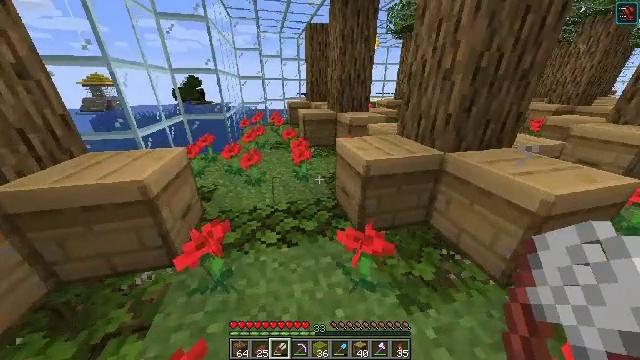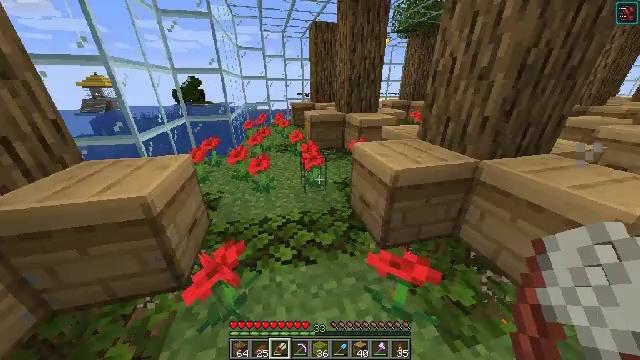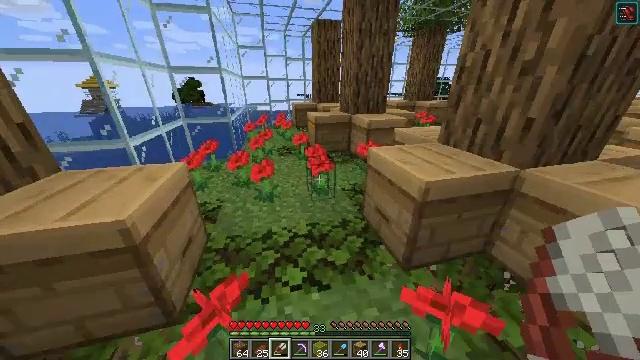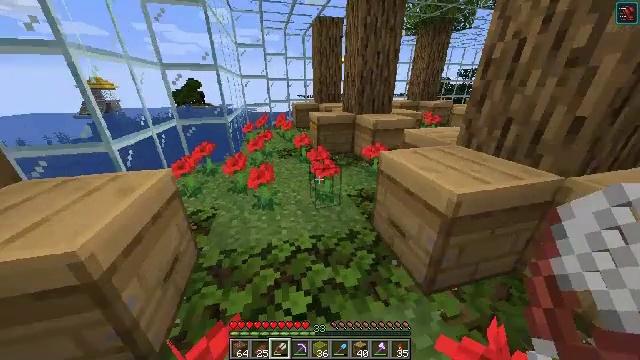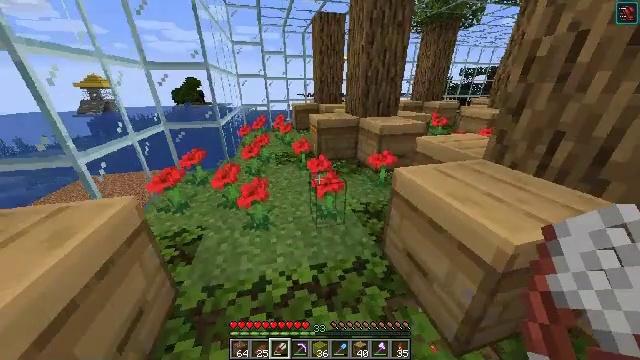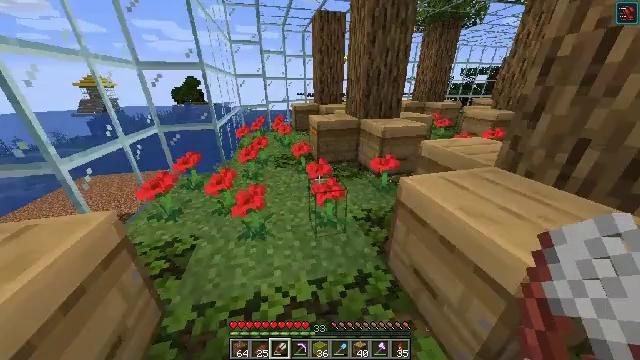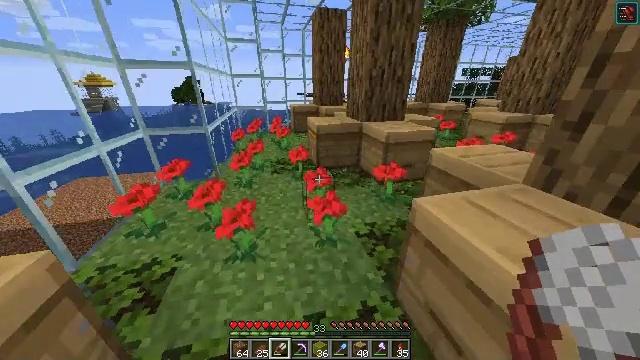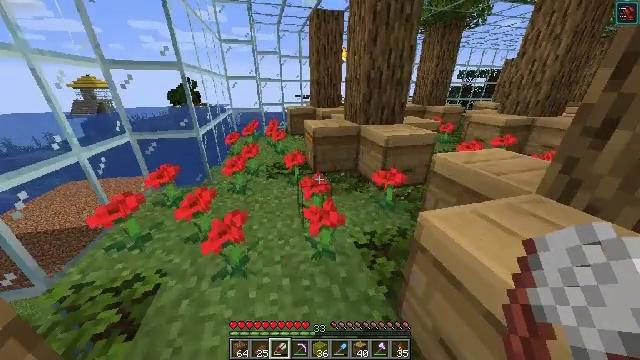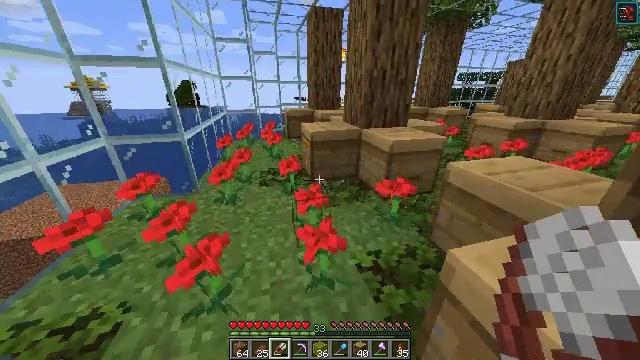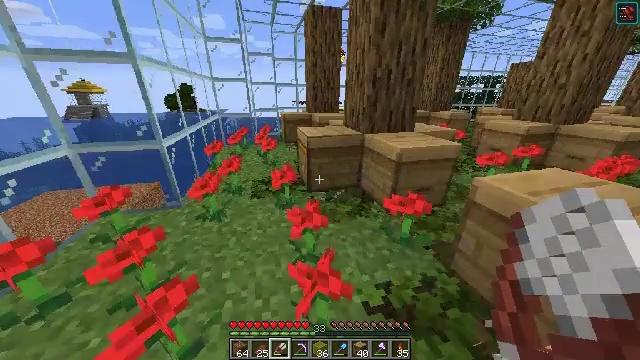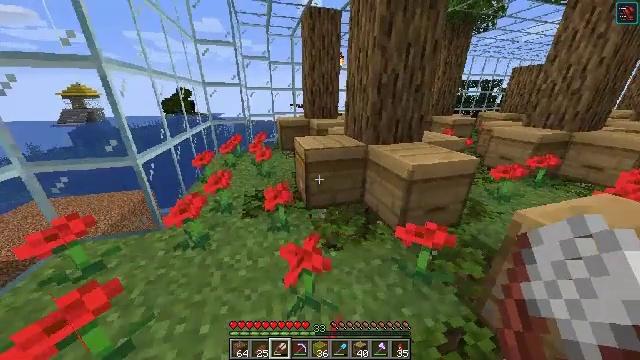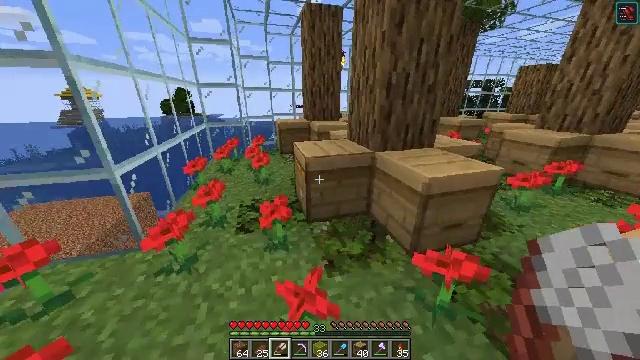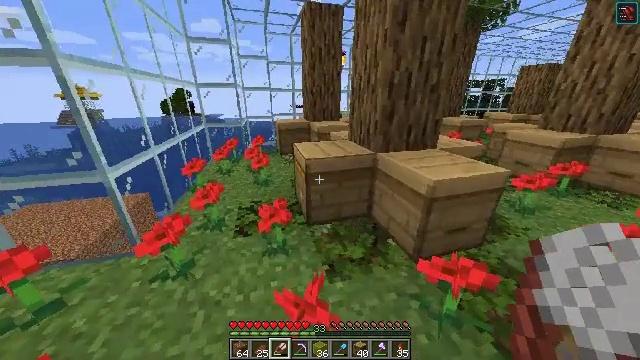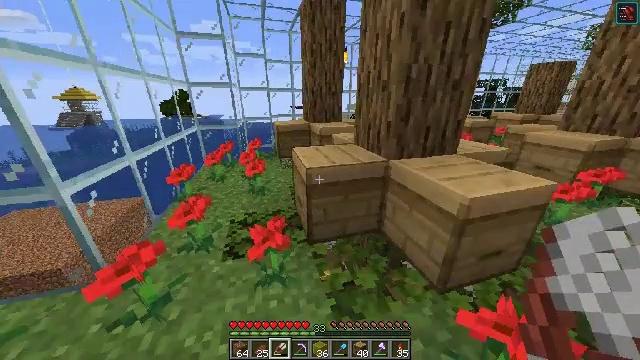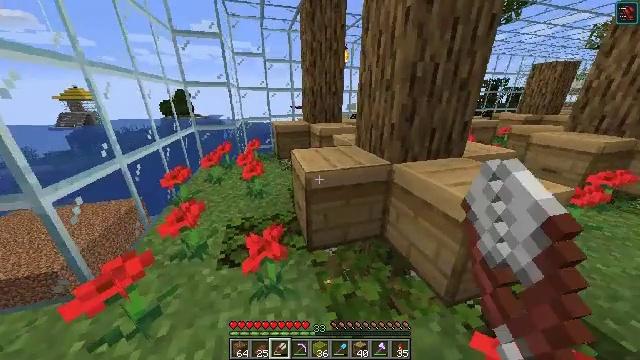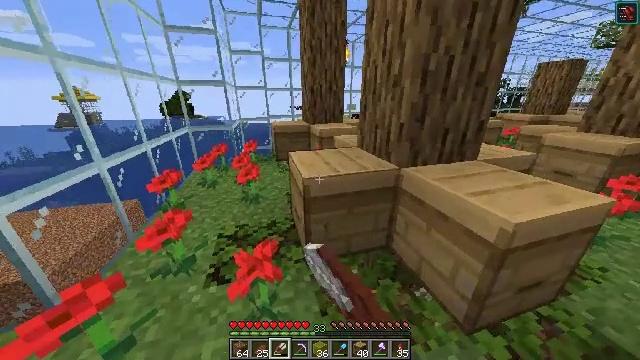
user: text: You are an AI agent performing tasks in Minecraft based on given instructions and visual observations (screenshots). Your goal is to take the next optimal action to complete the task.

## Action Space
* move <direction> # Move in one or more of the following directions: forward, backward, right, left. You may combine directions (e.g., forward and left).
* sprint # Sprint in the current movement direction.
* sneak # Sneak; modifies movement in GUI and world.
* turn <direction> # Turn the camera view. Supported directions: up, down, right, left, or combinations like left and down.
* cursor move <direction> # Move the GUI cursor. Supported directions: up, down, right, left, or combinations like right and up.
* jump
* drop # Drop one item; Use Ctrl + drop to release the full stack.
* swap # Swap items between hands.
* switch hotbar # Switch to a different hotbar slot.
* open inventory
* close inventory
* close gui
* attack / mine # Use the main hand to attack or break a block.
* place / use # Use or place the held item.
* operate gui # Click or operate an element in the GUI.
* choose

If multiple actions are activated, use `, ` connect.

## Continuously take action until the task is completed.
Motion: motion action
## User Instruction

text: Open the crafting table to make a honeycomb block with honeycombs.
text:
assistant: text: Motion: move forward, attack / mine
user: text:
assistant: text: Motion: move forward, attack / mine
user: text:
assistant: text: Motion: move forward, attack / mine
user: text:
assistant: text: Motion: move forward, attack / mine
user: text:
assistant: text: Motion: move forward, attack / mine
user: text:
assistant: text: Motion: move forward, attack / mine
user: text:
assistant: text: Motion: move forward, attack / mine
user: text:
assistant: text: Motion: move forward, attack / mine
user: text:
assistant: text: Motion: move forward, attack / mine
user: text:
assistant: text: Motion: move forward, turn up, attack / mine
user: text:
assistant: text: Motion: move forward, attack / mine
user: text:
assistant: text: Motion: move forward, attack / mine
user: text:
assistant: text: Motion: move forward, attack / mine and use / place
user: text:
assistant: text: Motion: attack / mine and use / place
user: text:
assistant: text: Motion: attack / mine
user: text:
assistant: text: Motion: turn down, attack / mine
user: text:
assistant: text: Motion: turn right and down, attack / mine
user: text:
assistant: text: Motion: attack / mine
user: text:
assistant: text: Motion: attack / mine
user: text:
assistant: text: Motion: turn down, attack / mine
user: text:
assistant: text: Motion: attack / mine
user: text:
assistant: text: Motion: attack / mine
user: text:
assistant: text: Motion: attack / mine
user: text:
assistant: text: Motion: attack / mine
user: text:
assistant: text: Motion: attack / mine
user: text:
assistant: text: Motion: attack / mine
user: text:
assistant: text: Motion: attack / mine
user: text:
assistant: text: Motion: attack / mine
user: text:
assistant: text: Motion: attack / mine, open inventory
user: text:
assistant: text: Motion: operate gui, open inventory